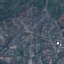
Land use / land cover: Residential